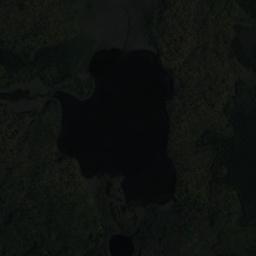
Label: lake